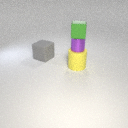
large yellow rubber cylinder in front of large gray rubber cube